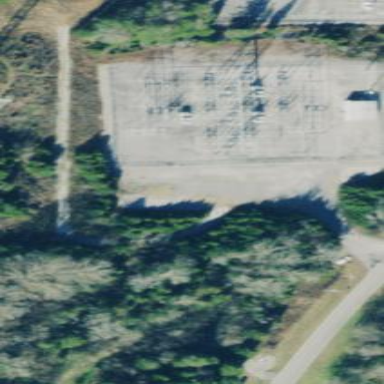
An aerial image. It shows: Power substation with fence around it. The substation is used for switching.